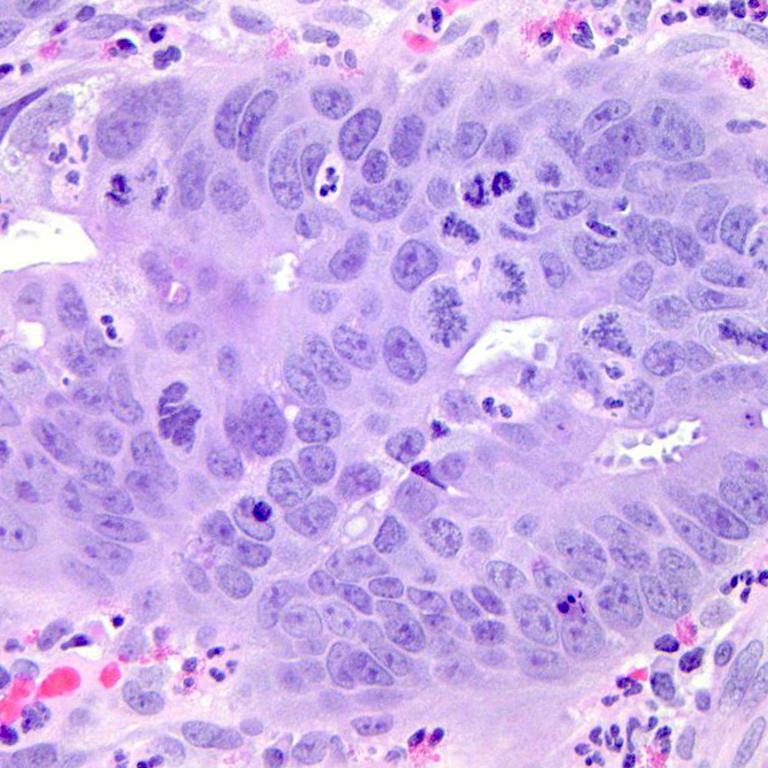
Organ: colon
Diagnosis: adenocarcinomas